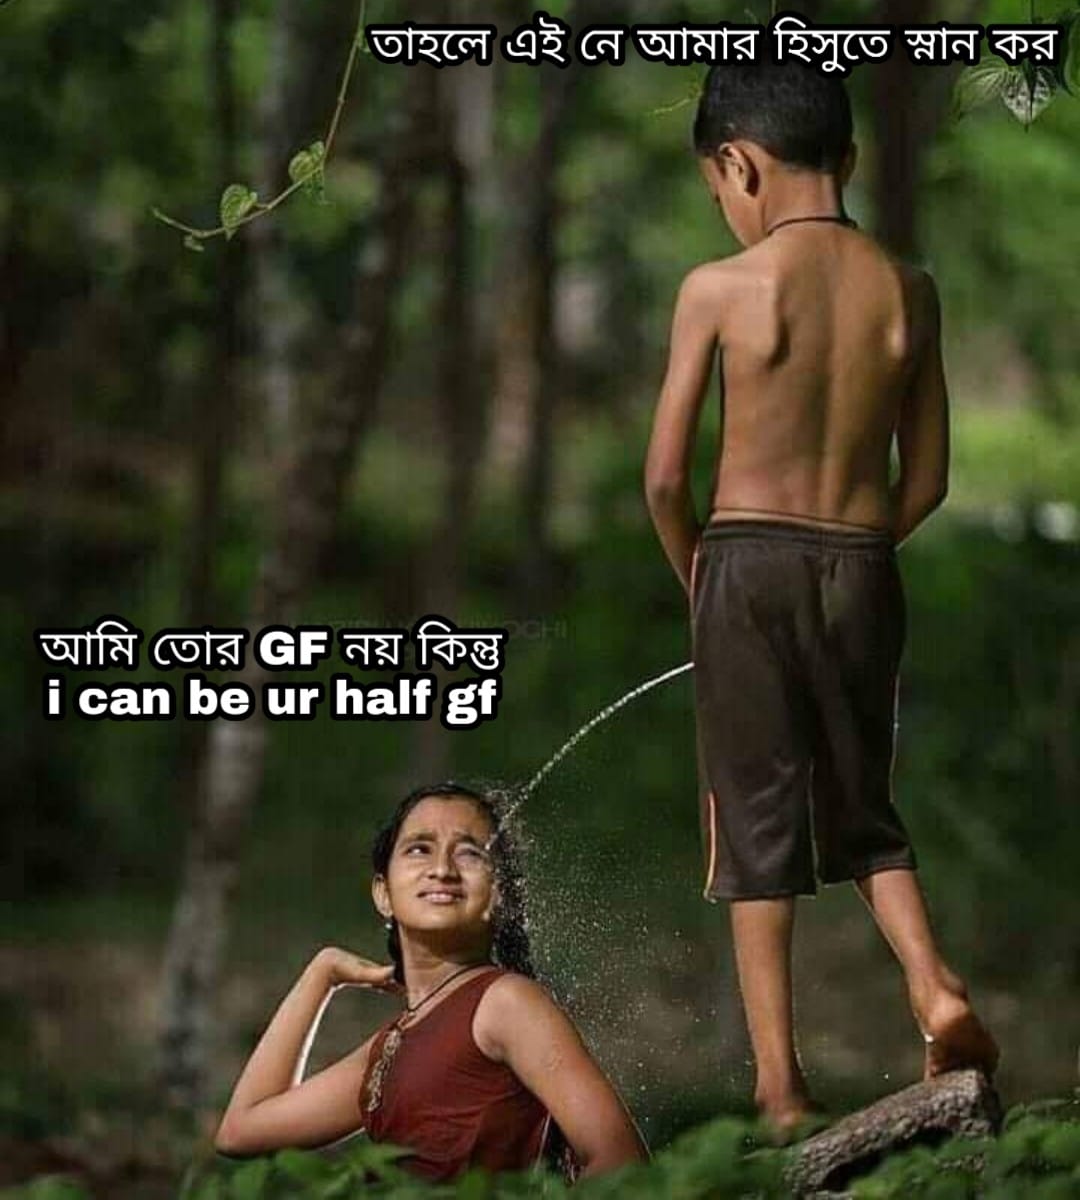
Caption: আমি তোর GF নয় কিন্তু  i can be ur half gf     তাহলে এই নে আমার হিসুতে স্নান কর
Label: hate